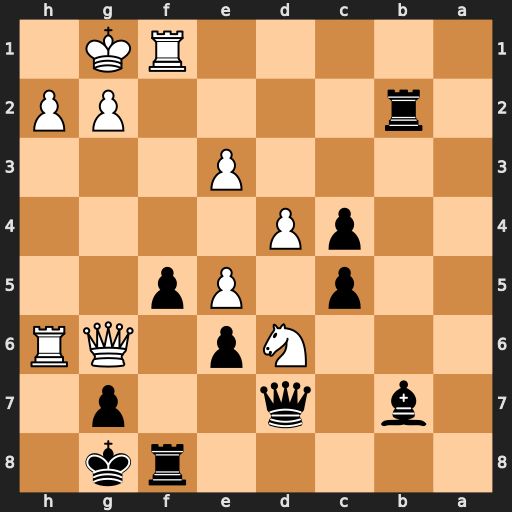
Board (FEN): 5rk1/1b1q2p1/3Np1QR/2p1Pp2/2pP4/4P3/1r4PP/5RK1
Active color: b
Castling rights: -
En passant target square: -
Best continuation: Rxg2+ Qxg2 Bxg2